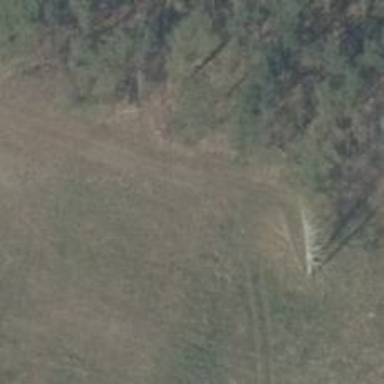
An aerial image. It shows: Track with grass surface categorized as grade4 tracktype.